Question: how to change shape of rectangular 'UITableViewCell (showing customer1 in screenshot to round rect?
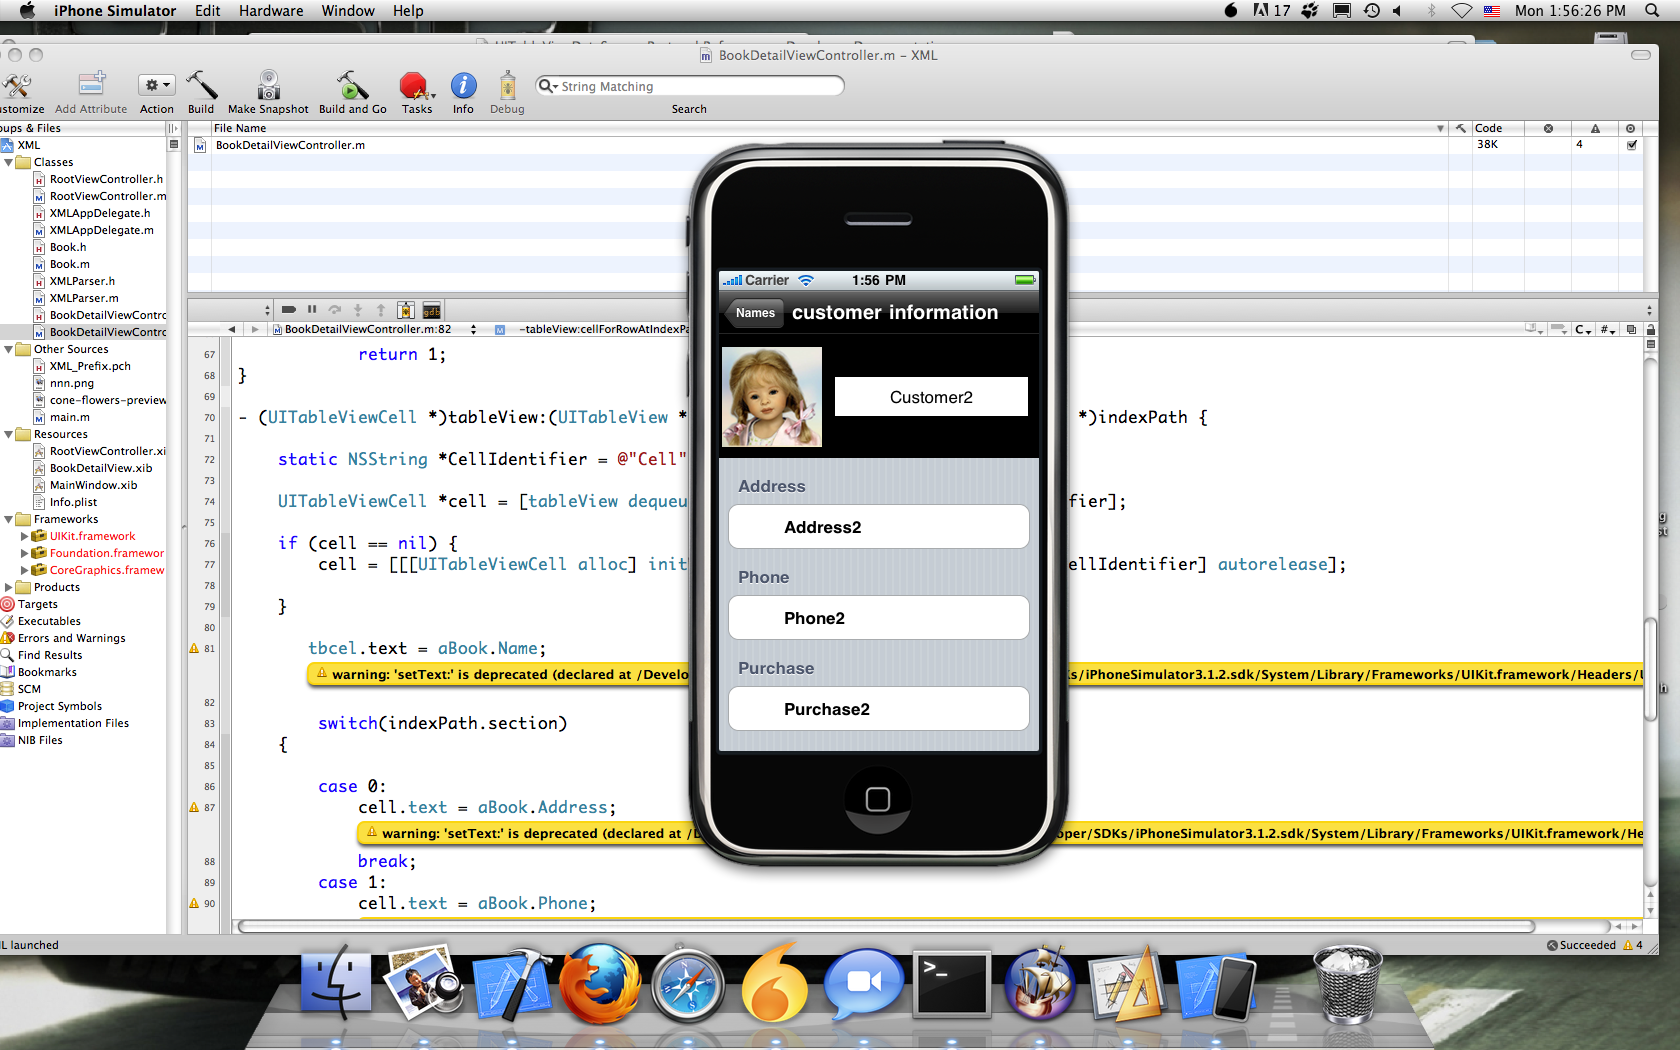
Answer: your question is not very clear but the screen shot is of group table , if want to make such cells then you can use group table.